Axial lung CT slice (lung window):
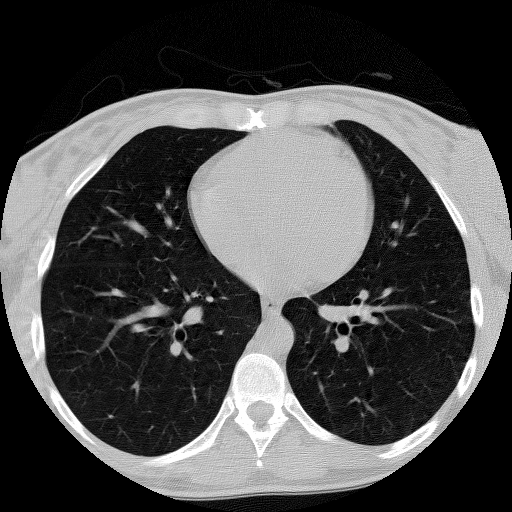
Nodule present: no